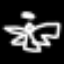
Label: angel